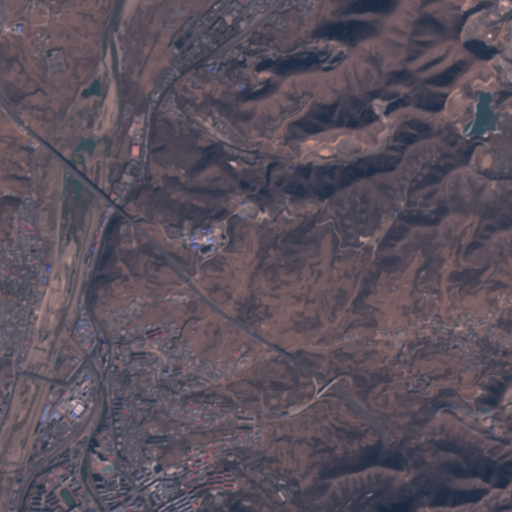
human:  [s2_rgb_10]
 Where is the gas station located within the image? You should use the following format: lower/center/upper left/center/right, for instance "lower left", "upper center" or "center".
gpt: The gas station is located in the center left of the image.
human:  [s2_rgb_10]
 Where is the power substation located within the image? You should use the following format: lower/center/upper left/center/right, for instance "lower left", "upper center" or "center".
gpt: The power substation is located in the upper left of the image.
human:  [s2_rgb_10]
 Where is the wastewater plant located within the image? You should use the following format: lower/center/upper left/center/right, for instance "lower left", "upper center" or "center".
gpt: The wastewater plant is located in the upper left of the image.
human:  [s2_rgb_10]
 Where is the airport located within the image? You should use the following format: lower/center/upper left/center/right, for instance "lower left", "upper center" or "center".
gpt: There is no airport in the image.